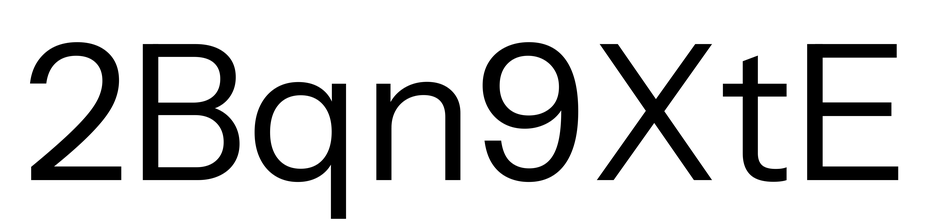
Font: InstrumentSans_Regular